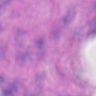
Metastatic tissue present: no